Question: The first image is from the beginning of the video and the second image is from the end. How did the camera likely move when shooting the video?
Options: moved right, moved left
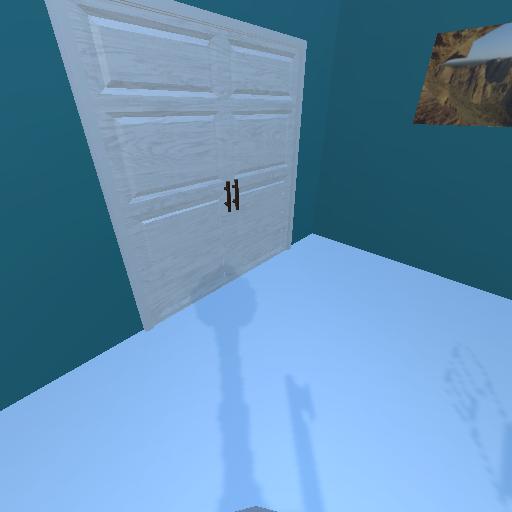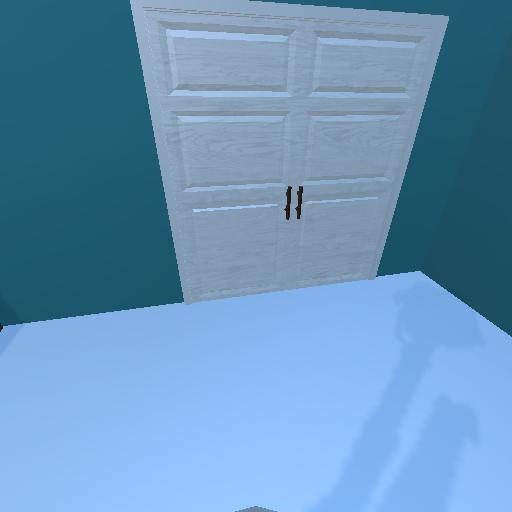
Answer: moved right